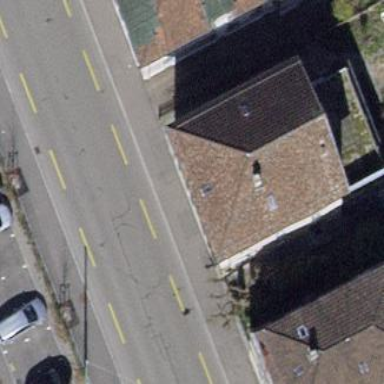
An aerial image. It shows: Building with apartments featuring side-hipped roof shape.